Question: I want to develop activity or fragment like Youtube.
"When user click on video from list it start playing in small video view like height =200dp and width = 300dp(as example) and i want to display full screen button on MediaPlayer controller by using User can play same video in full screen with effecting video play.
Also i want to display related videoList and comments on current playing video So should i use fragments?? IF yes any sample example.
I search on google about such kind of video play but i don't find it.. there are some answer like use fill parent in height and width ... but i don't want to display full screen directly.
I want to display video in both size small and full screen. How can i do that
In image you can see fullscreen button in video controller i want to do that.
Any help is appreciated
Thank you
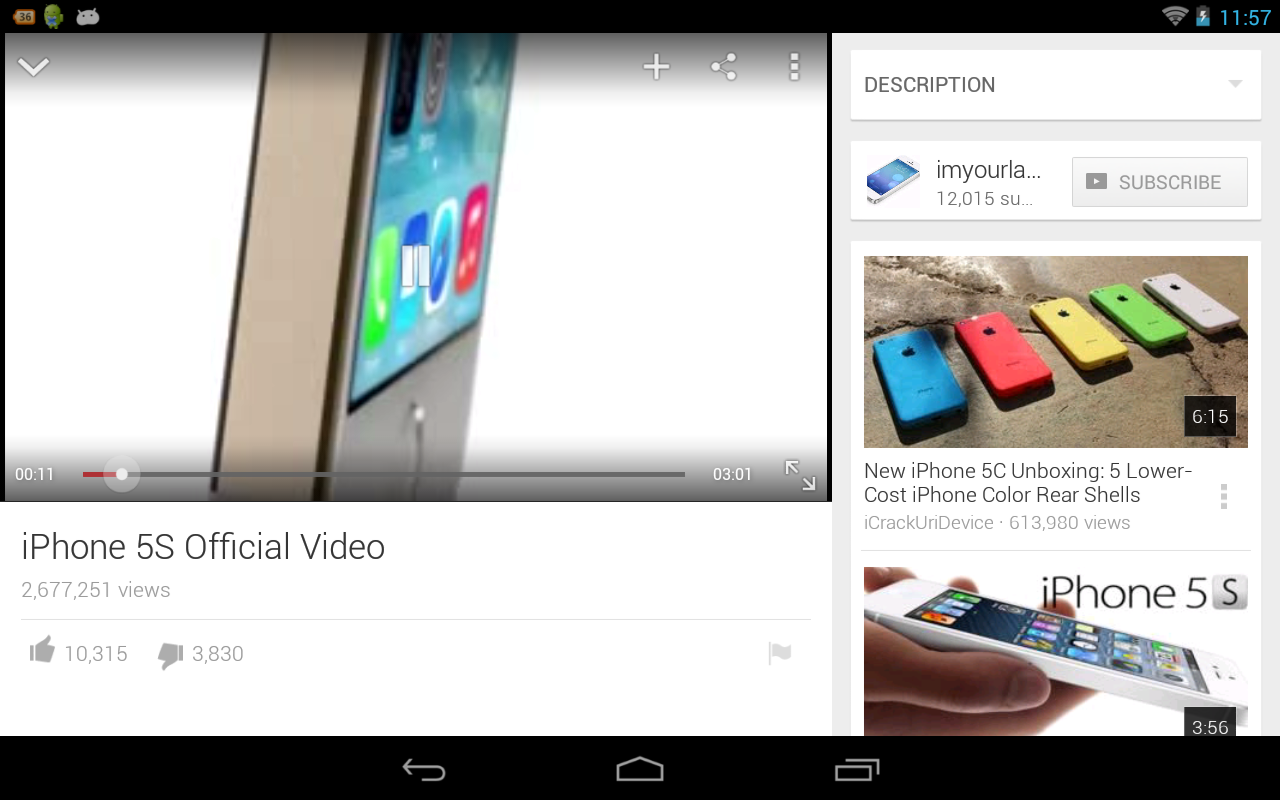
Answer: try to create small video surface or video view and can change the parameter of view by display matrix
'''
DisplayMetrics displaymetrics = new DisplayMetrics();
getWindowManager().getDefaultDisplay().getMetrics(displaymetrics);
int height = displaymetrics.heightPixels;
int width = displaymetrics.widthPixels;
android.widget.FrameLayout.LayoutParams params = (android.widget.FrameLayout.LayoutParams) videoSurface.getLayoutParams();
params.width = width;
params.height=height-80;// -80 for android controls
params.setMargins(0, 0, 0, 50);
'''
So to execute this code you can create your own Custom media controller or you can use set anchor by extending media controller.
1) Here is Custom media controller link
<URL>
2)extending media controller and set anchor tag
<URL>
'''
public void setAnchorView(final View view) {
super.setAnchorView(view);
Button fullScreen = new Button(context);
fullScreen.setText("FullScreen");
Log.e("media controller","Set anchorView");
LinearLayout.LayoutParams params = new LinearLayout.LayoutParams(LayoutParams.WRAP_CONTENT, LayoutParams.WRAP_CONTENT);
params.setMargins(view.getWidth(), 0, 5, 20);
params.gravity = Gravity.RIGHT;
addView(fullScreen, params);
fullScreen.setOnClickListener(new OnClickListener() {
@Override
public void onClick(View v) {
// TODO Auto-generated method stub
Log.e("media controller","full screen onclick");
Intent i = new Intent("xyxyxyxhx");
context.sendBroadcast(i);
}
});
}
'''